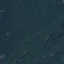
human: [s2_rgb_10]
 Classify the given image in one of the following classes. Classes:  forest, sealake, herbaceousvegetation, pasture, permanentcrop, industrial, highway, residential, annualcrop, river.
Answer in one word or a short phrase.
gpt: Forest